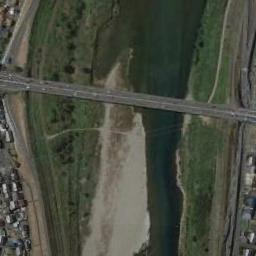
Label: bridge